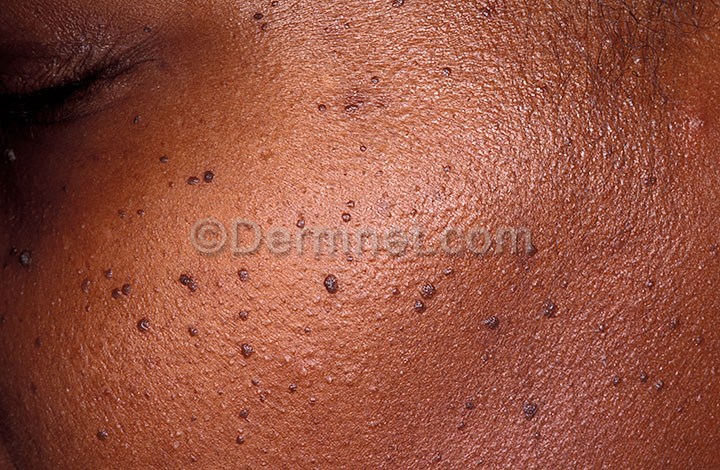
Disease: Seborrheic Keratoses and other Benign Tumors